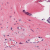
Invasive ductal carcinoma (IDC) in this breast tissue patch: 1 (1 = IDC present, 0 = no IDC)